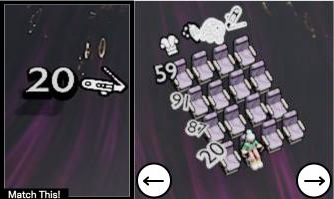
Task: seats
Answer: no